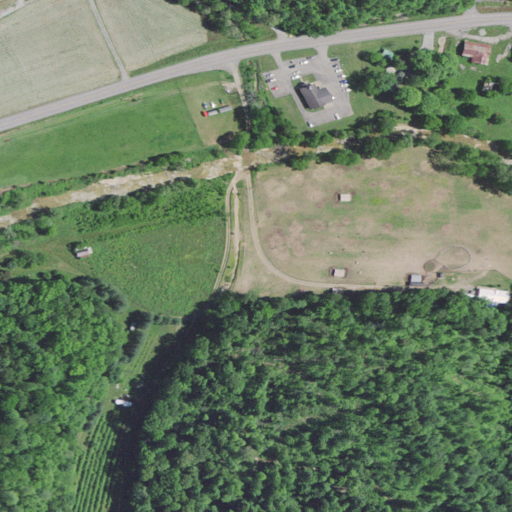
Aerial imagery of valley in Kentucky named Sulphur Spring Hollow containing pasture, deciduous forest, mixed forest, open development, barren land, low intensity development, and medium intensity development